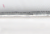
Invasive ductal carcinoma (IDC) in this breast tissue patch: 0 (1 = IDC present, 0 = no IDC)